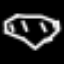
Label: diamond